Brain MRI, t1w sequence, axial 2D slice.
Patient: age 23, sex F, weight 90 kg, height 1.9 m
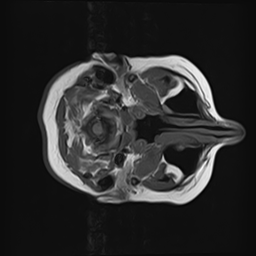